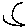
Label: moon